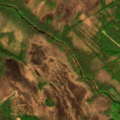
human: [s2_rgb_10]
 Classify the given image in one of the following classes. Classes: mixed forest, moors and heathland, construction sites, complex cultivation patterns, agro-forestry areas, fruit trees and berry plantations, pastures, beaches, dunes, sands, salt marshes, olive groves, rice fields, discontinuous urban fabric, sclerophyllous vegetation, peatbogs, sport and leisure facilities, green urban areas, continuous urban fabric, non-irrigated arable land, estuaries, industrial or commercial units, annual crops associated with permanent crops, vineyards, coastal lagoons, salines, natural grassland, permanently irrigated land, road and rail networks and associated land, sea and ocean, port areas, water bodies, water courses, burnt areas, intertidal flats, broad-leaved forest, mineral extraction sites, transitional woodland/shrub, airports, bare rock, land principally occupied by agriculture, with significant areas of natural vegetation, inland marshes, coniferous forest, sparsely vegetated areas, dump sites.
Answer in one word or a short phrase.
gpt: coniferous forest, transitional woodland/shrub, peatbogs, water bodies